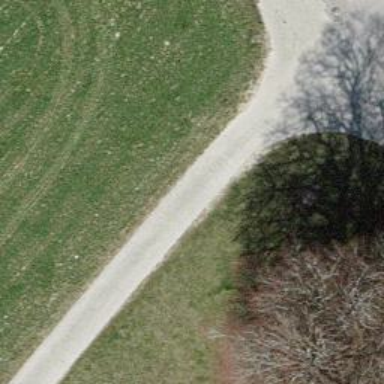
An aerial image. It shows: Service road with grade 1 tracktype.